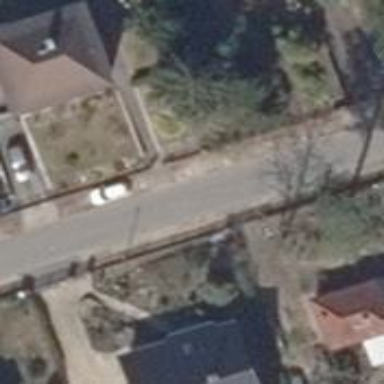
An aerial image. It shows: Footway along the road.